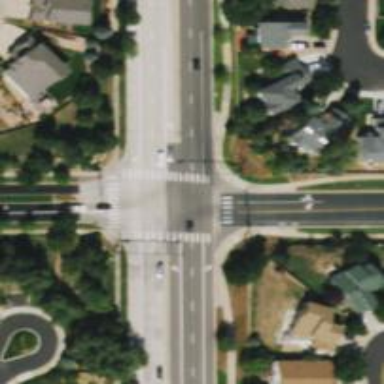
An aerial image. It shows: Marked road crossing.